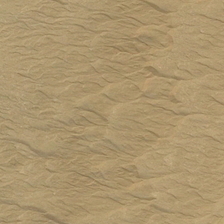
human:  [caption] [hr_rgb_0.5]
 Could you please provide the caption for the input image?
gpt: some ripples are in a piece of gray desert .

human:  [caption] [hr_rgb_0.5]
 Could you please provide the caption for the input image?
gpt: some ripples are in a piece of gray desert .

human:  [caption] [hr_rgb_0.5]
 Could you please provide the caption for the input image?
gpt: a piece of desert is dusty ,barren and desolate .

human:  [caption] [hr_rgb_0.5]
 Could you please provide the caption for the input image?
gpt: a piece of sand in the desert is like fish scale .

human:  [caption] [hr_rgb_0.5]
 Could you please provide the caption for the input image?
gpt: a piece of sand in the desert is like fish scale .